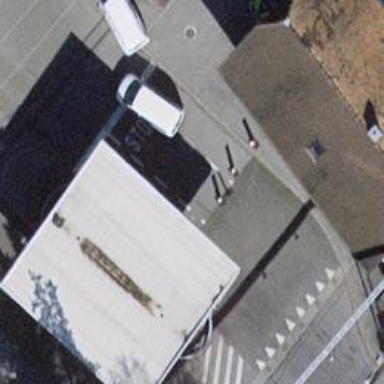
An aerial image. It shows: Table for traffic calming at border control point.